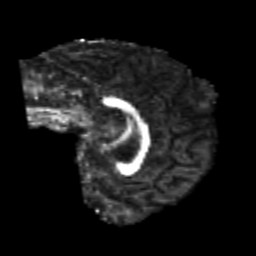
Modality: FA
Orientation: sagittal
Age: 23
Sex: male
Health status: healthy
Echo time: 0.074 s